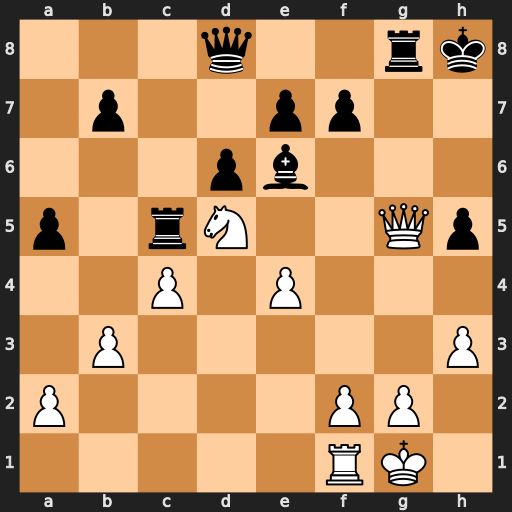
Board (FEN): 3q2rk/1p2pp2/3pb3/p1rN2Qp/2P1P3/1P5P/P4PP1/5RK1
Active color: w
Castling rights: -
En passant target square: -
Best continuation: Qh6#